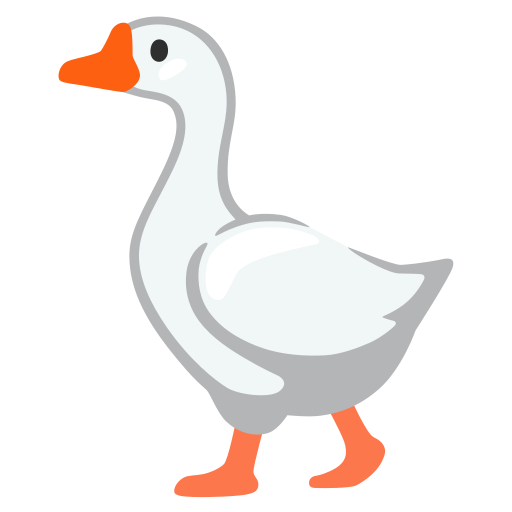
Emoji: 🪿